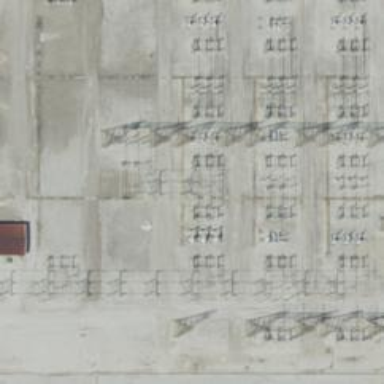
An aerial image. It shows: Switch used for power control.